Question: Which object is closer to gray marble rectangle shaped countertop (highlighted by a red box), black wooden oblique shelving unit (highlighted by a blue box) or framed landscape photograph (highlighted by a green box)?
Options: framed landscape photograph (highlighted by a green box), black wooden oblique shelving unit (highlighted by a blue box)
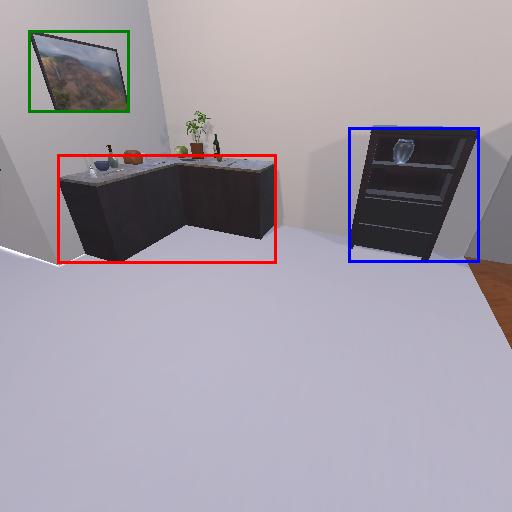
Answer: framed landscape photograph (highlighted by a green box)